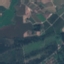
Label: PermanentCrop